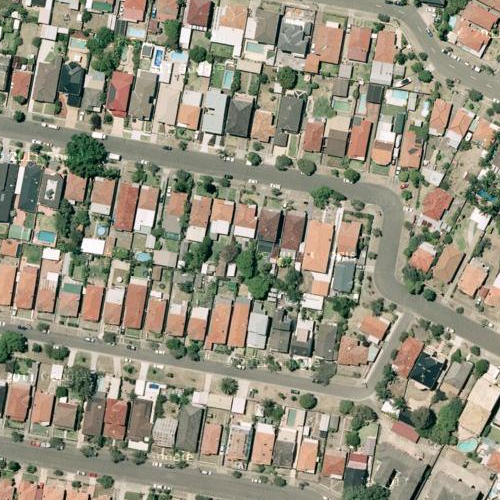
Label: sydney